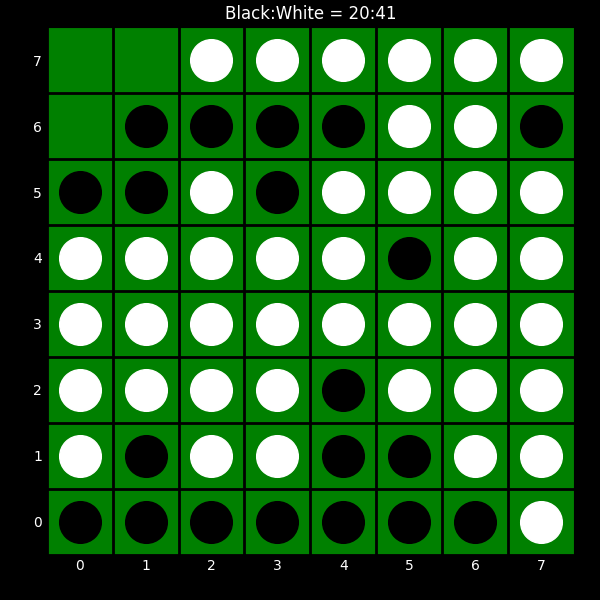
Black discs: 20
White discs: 41